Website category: university
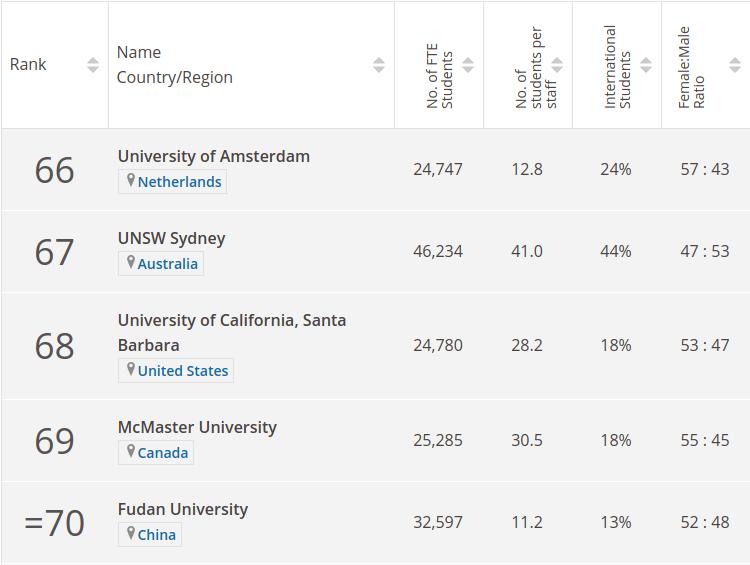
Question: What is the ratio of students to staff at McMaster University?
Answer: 30.5

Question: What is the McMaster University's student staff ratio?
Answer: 30.5

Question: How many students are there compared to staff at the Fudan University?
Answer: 11.2

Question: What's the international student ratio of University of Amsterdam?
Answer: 24%

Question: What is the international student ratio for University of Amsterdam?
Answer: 24%

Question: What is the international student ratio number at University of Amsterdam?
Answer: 24%

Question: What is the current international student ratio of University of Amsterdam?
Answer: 24%

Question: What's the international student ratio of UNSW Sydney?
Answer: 44%

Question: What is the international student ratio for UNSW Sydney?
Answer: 44%

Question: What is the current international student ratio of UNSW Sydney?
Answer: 44%

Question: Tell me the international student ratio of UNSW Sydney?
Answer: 44%

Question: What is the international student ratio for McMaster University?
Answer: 18%

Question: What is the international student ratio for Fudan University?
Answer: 13%

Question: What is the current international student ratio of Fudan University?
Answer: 13%

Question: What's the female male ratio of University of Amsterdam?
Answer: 57 : 43

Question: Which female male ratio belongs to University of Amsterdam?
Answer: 57 : 43

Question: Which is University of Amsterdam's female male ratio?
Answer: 57 : 43

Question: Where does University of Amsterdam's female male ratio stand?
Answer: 57 : 43

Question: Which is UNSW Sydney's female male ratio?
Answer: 47 : 53

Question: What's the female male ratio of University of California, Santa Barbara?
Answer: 53 : 47

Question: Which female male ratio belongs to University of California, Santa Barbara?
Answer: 53 : 47

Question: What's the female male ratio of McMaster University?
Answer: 55 : 45

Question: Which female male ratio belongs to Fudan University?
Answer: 52 : 48

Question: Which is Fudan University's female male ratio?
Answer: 52 : 48

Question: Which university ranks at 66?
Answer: University of Amsterdam

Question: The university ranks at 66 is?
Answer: University of Amsterdam

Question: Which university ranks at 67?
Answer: UNSW Sydney

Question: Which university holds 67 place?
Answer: UNSW Sydney

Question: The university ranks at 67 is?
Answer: UNSW Sydney

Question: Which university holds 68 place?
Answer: University of California, Santa Barbara

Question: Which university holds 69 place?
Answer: McMaster University

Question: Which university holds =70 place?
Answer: Fudan University

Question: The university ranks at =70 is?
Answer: Fudan University

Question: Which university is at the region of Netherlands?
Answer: University of Amsterdam

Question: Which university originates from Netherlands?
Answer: University of Amsterdam

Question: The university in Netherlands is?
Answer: University of Amsterdam

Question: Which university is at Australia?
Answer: UNSW Sydney

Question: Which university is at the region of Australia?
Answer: UNSW Sydney

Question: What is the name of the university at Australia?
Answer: UNSW Sydney

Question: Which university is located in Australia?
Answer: UNSW Sydney

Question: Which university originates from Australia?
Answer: UNSW Sydney

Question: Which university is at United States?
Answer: University of California, Santa Barbara

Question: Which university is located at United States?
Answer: University of California, Santa Barbara

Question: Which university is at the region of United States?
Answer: University of California, Santa Barbara

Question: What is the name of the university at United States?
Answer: University of California, Santa Barbara

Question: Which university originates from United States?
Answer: University of California, Santa Barbara

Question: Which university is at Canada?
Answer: McMaster University

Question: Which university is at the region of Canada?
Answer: McMaster University

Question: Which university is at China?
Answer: Fudan University

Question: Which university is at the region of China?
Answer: Fudan University

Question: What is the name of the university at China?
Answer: Fudan University

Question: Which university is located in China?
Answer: Fudan University

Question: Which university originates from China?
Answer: Fudan University

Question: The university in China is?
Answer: Fudan University

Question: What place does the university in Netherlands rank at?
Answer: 66

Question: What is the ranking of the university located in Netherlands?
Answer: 66

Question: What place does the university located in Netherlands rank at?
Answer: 66

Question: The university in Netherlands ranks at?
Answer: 66

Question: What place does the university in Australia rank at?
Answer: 67

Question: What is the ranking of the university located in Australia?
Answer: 67

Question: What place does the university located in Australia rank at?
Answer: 67

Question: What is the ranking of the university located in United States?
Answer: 68

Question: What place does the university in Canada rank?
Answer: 69

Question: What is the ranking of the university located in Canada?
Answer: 69